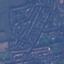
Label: Residential